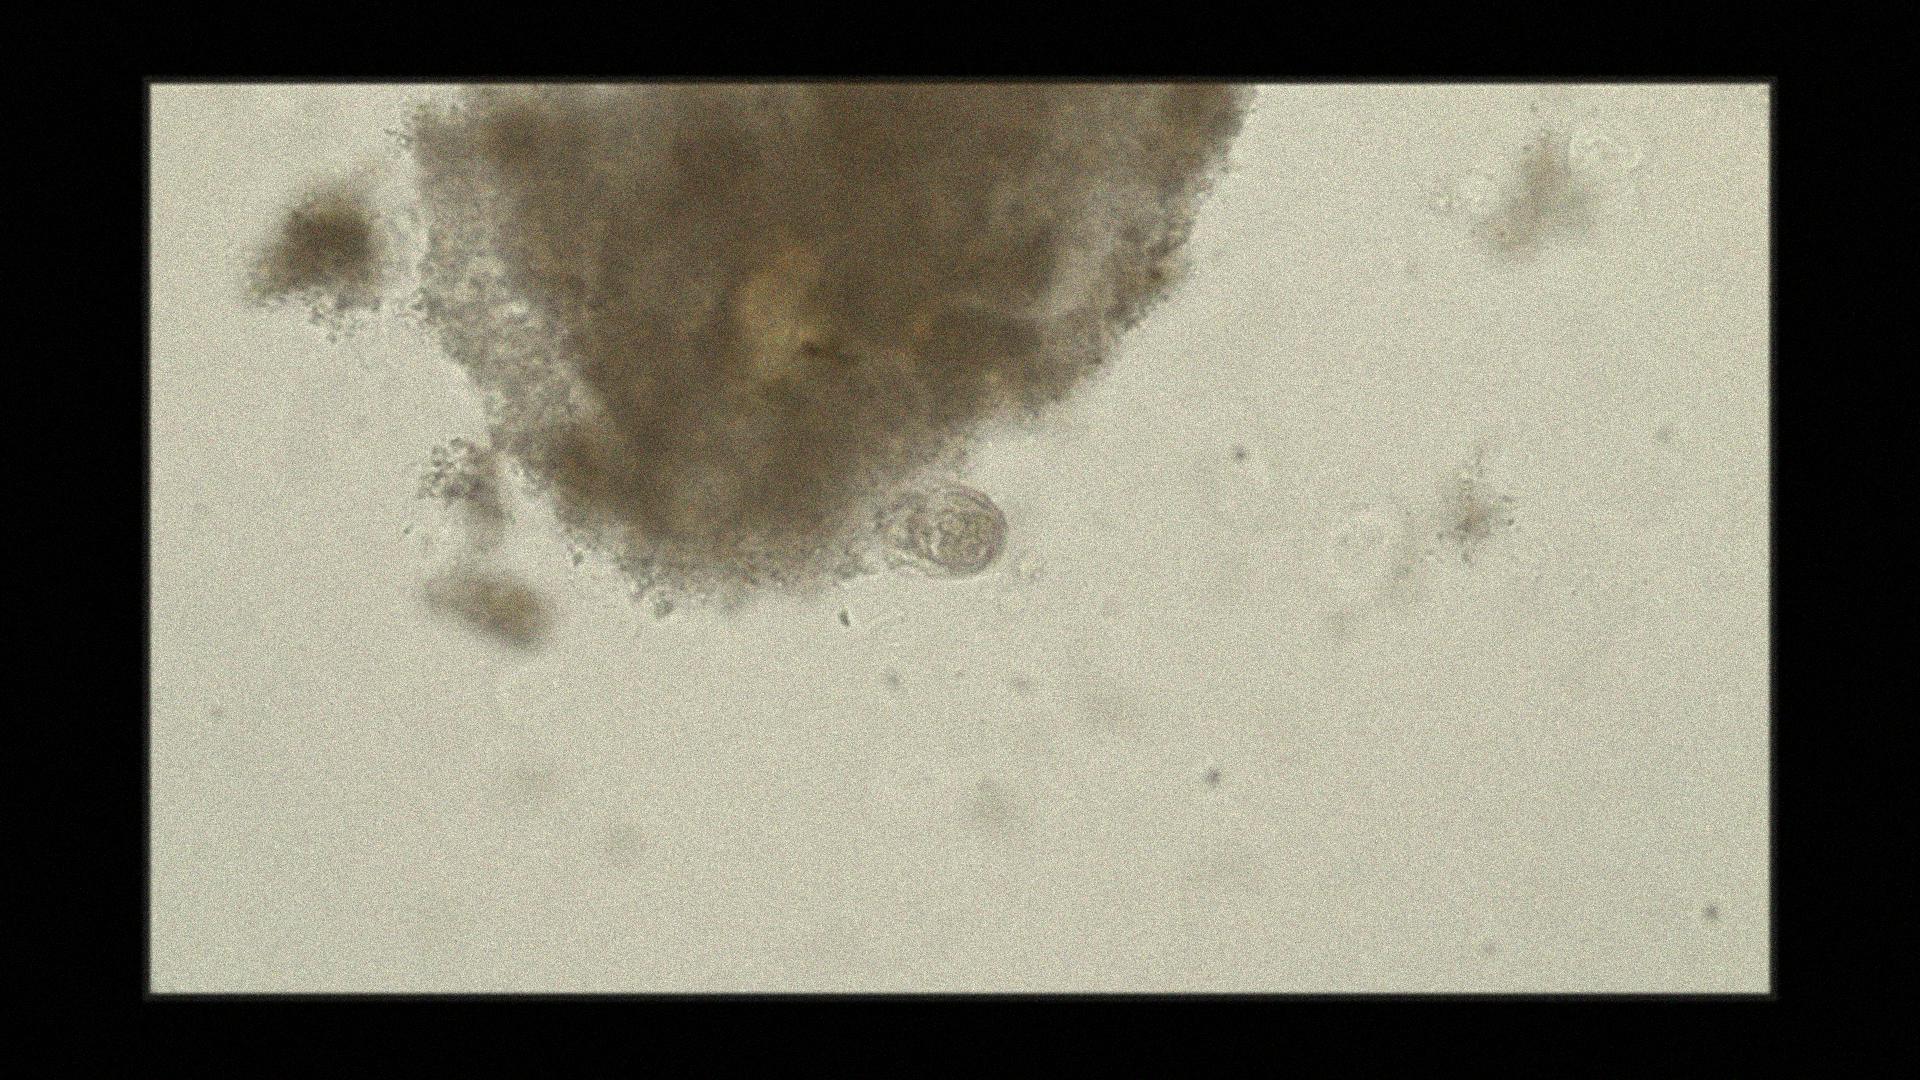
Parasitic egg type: Hymenolepis nana